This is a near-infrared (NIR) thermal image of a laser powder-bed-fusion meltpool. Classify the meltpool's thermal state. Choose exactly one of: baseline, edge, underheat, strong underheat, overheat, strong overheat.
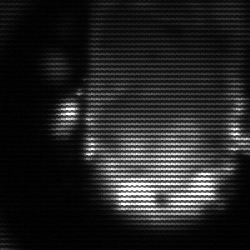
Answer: baseline